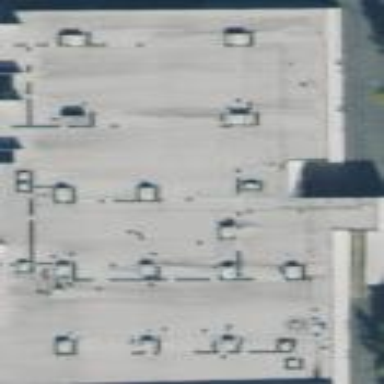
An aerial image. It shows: Retail building.